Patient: sex M, age 67
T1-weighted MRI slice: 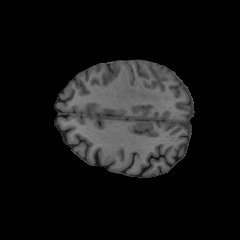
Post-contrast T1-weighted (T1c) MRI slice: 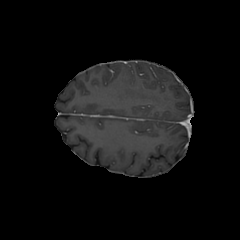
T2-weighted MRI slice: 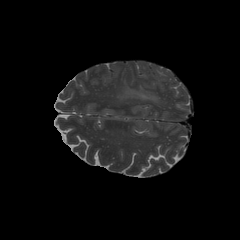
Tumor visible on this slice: yes
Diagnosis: Glioblastoma, IDH-wildtype
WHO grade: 4